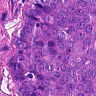
Metastatic tissue present: yes